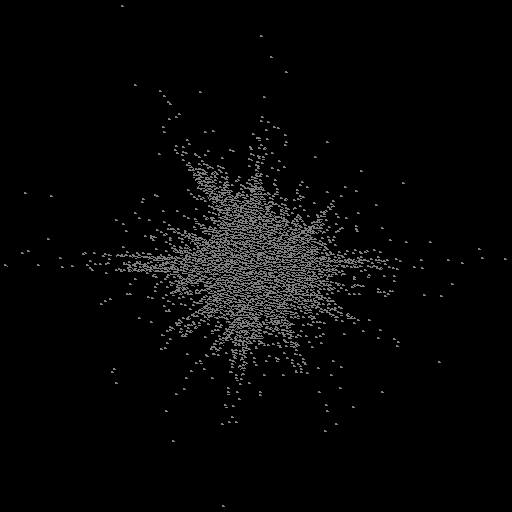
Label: star